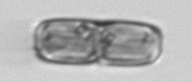
Label: Ephemera